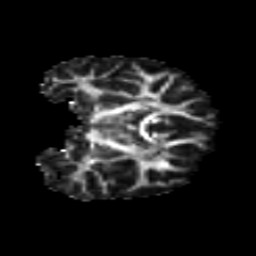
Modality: FA
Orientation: coronal
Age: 14
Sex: male
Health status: ill
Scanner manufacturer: ge
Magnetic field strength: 3 T
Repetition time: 6.795 s
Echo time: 0.0797 s